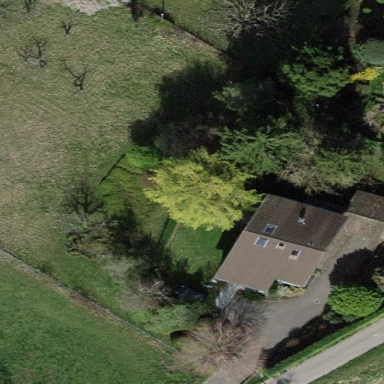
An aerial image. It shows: Garden enclosed by fence.